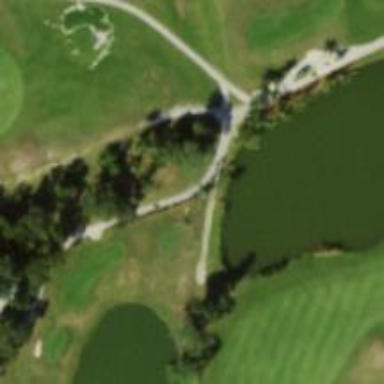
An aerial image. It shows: Path for golf carts.